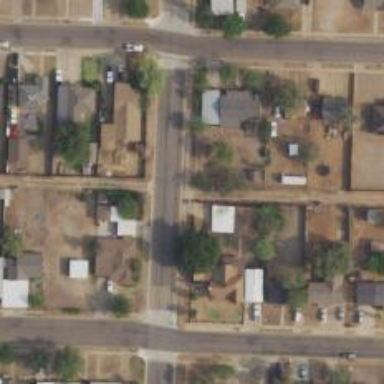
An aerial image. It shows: Alley classified as service road.